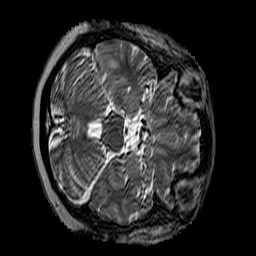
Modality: T2w
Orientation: axial
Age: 40
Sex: female
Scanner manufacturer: siemens
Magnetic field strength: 3 T
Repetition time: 3.2 s
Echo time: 0.212 s